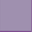
Piece: xx